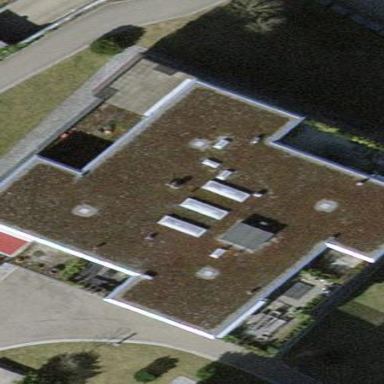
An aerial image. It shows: Apartment building with flat roof design.